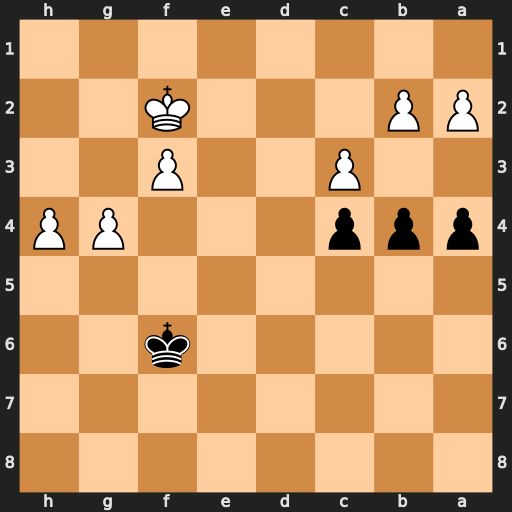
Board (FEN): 8/8/5k2/8/ppp3PP/2P2P2/PP3K2/8
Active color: b
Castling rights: -
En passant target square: -
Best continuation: a3 bxa3 b3 axb3 cxb3 Ke3 b2